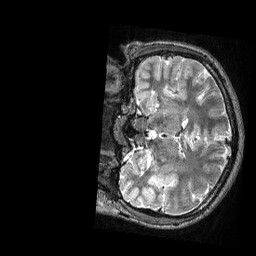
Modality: T2w
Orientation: coronal
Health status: healthy
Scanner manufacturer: siemens
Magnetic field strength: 3 T
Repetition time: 3.2 s
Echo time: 0.565 s